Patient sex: M
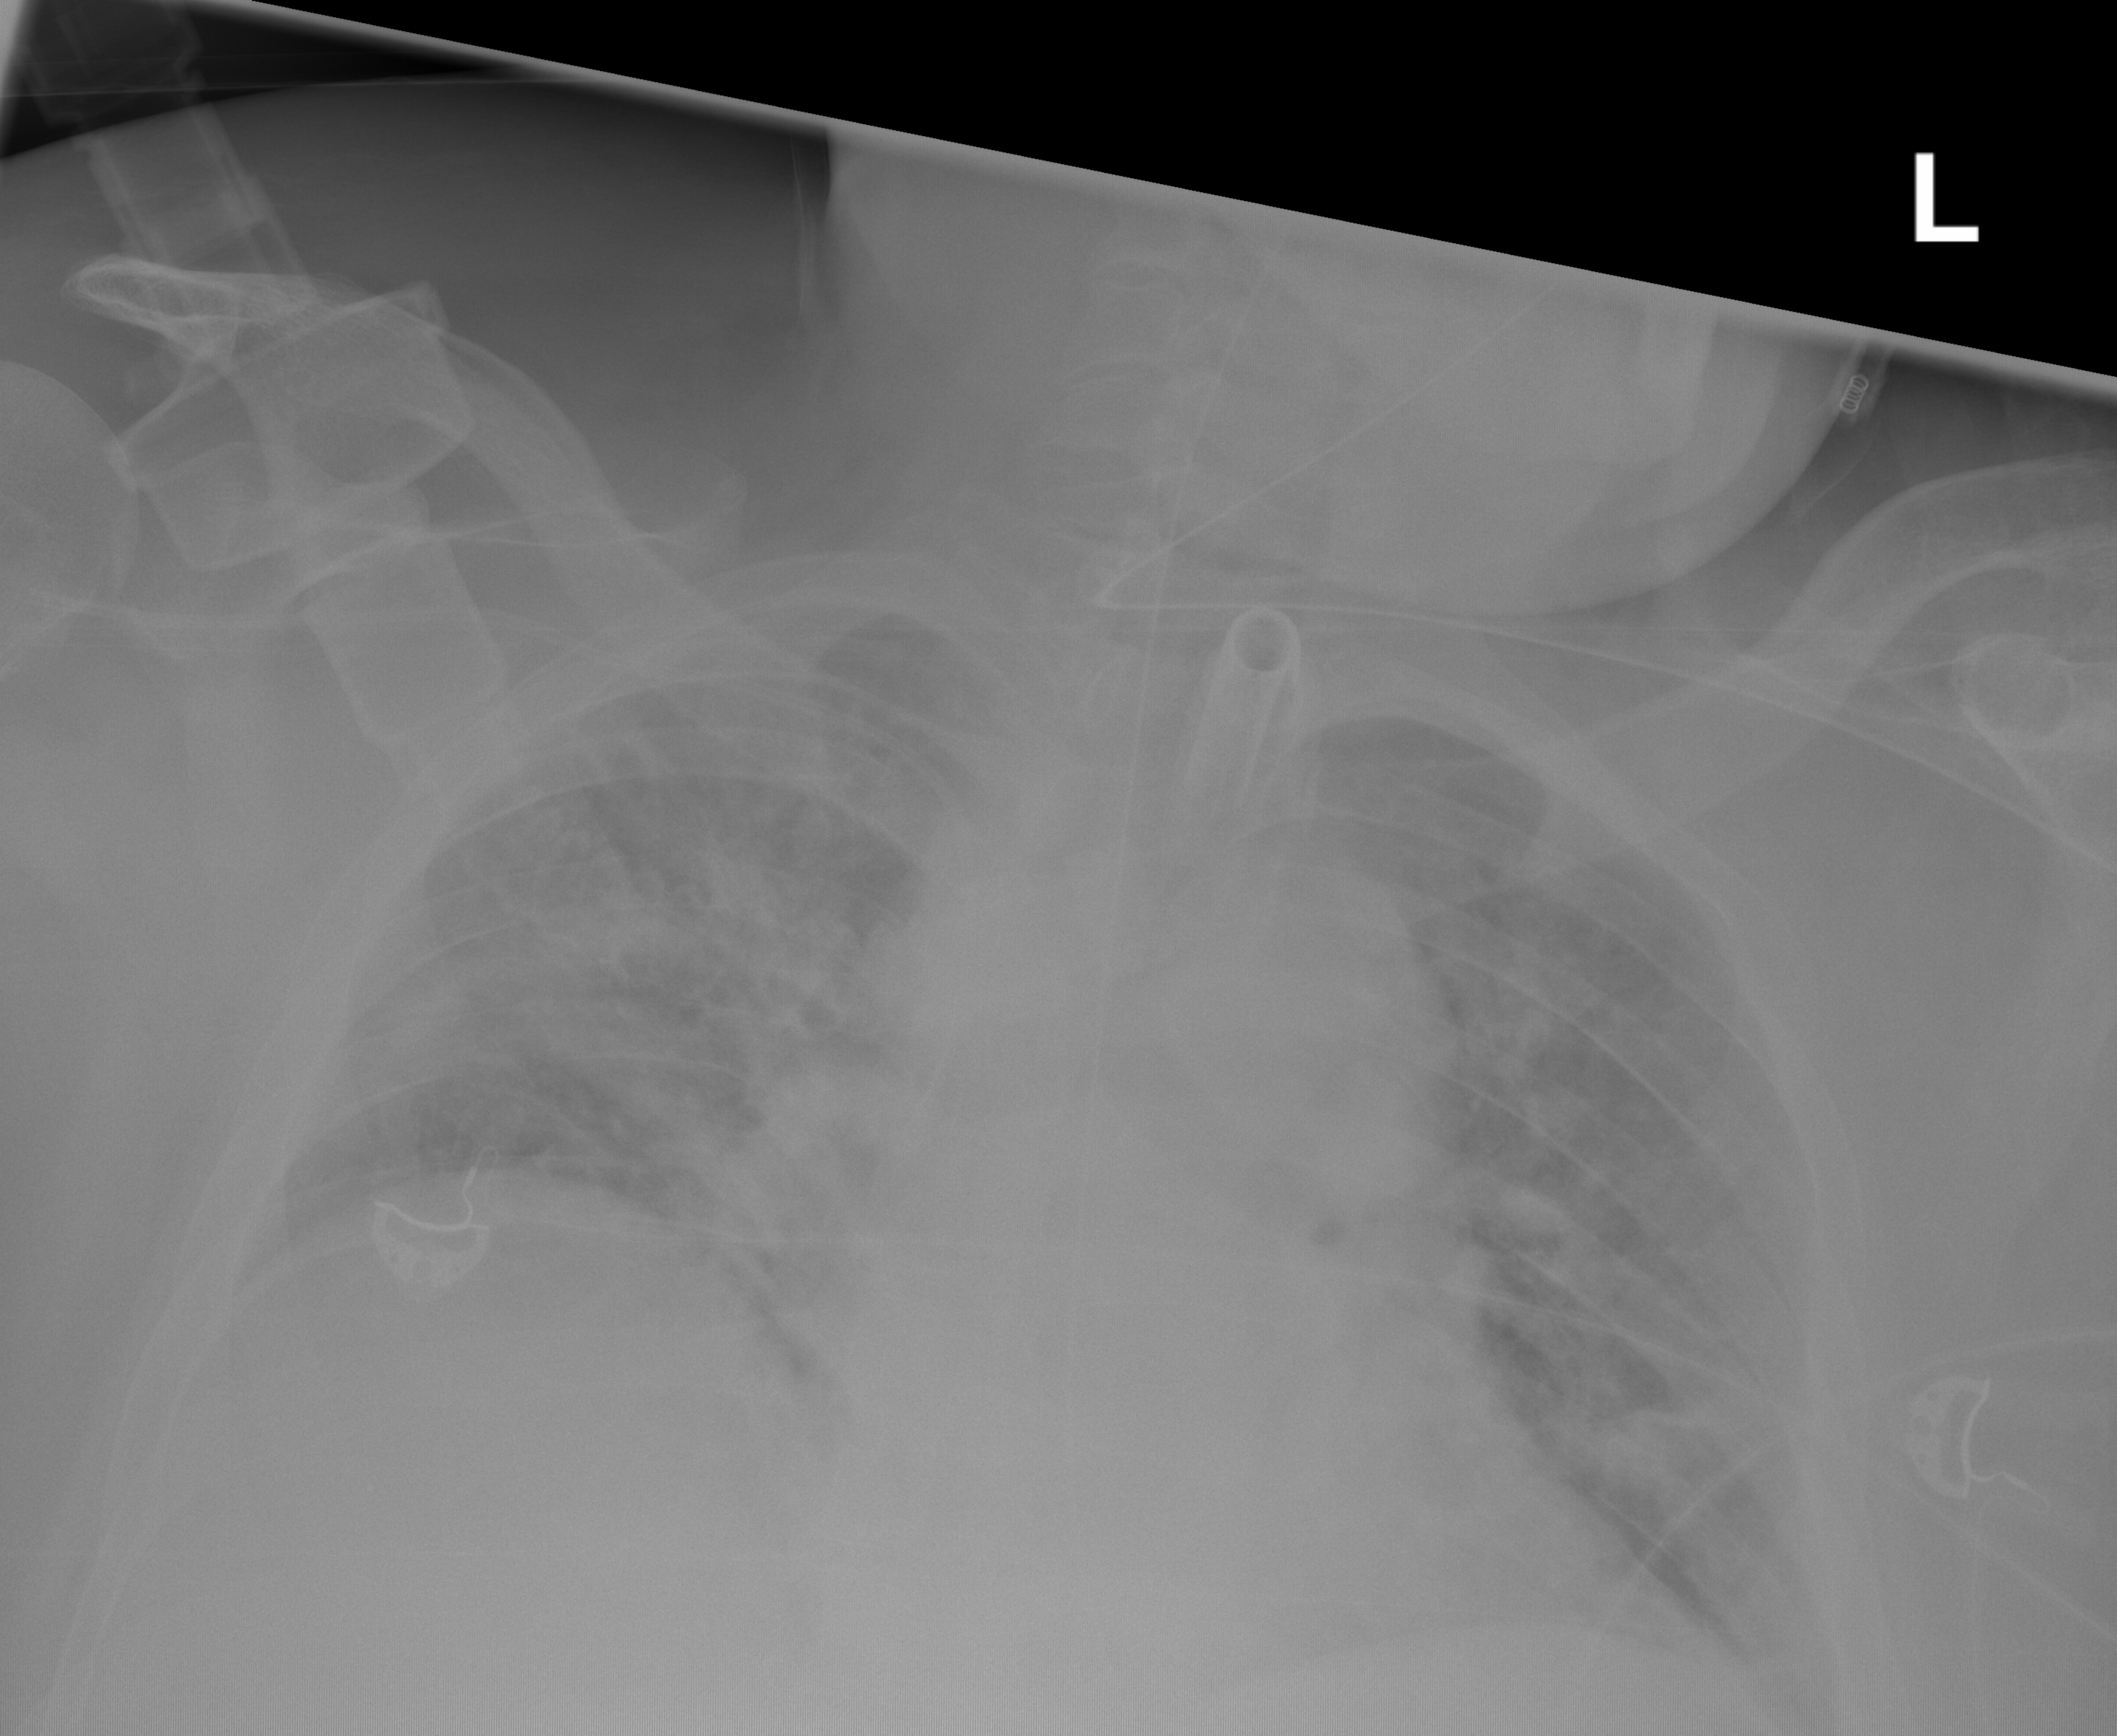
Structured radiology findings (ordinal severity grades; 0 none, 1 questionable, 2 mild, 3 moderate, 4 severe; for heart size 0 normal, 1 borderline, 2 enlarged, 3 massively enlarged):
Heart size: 1
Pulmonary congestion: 2
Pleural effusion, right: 2
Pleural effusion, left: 2
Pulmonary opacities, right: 3
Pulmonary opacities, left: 3
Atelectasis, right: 2
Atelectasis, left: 2